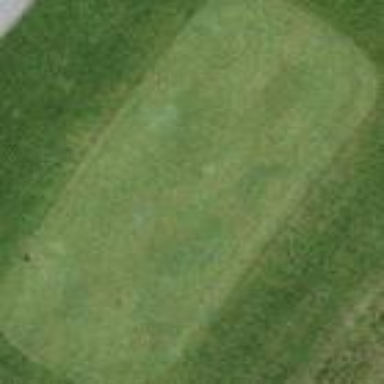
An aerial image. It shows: Golf tee.